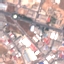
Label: Industrial